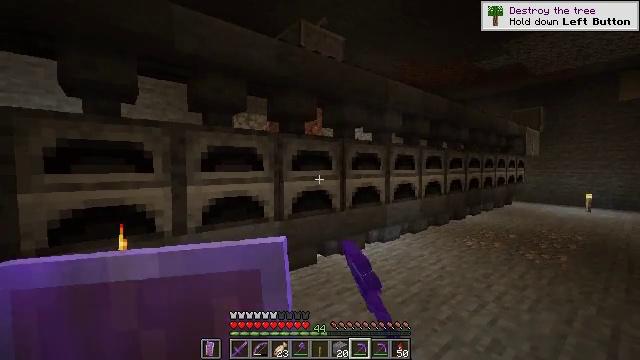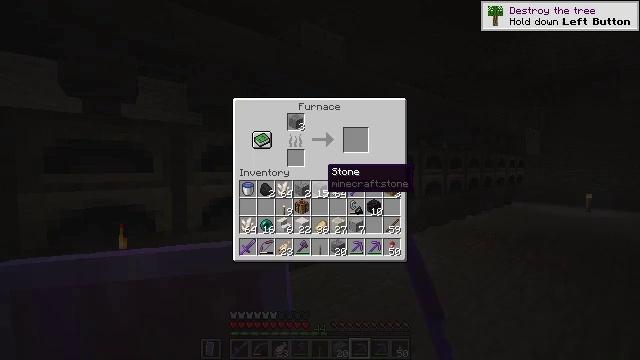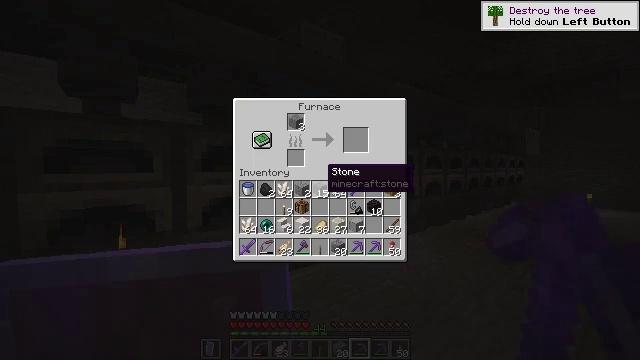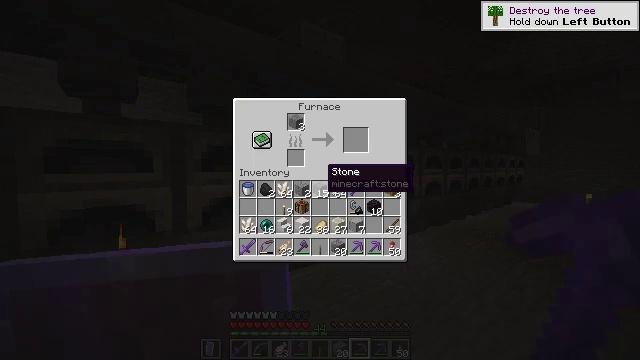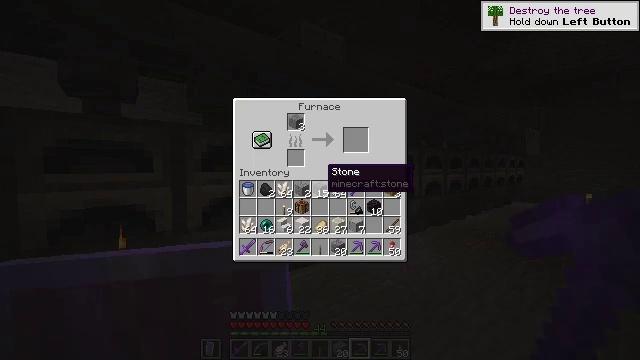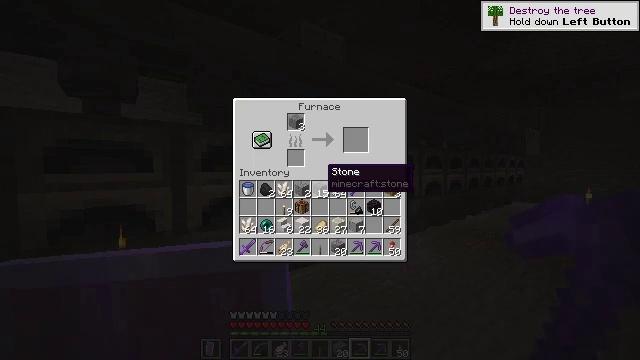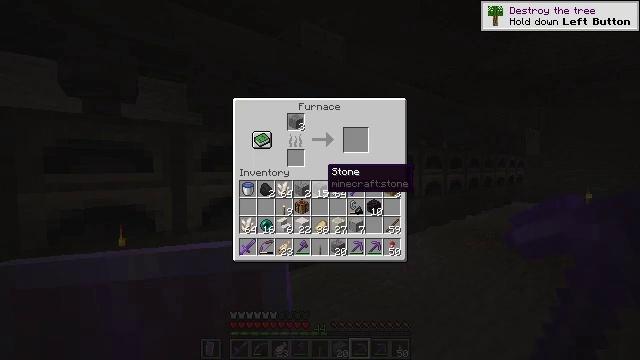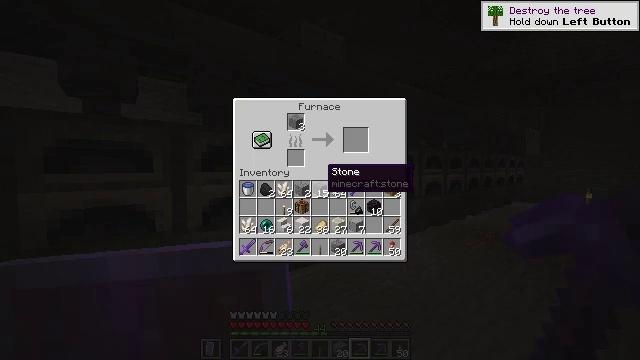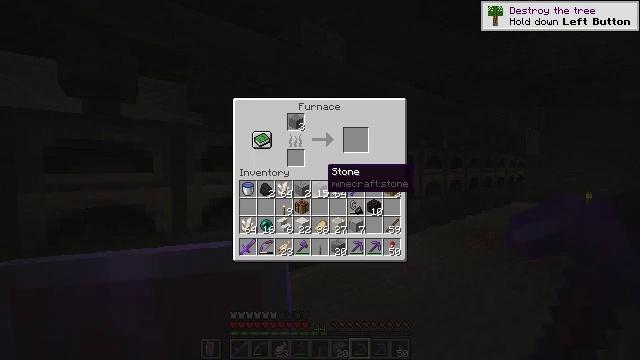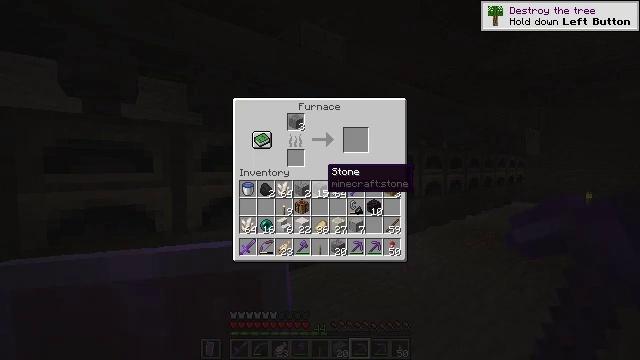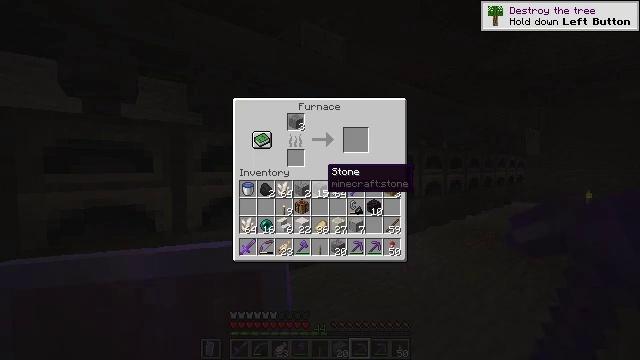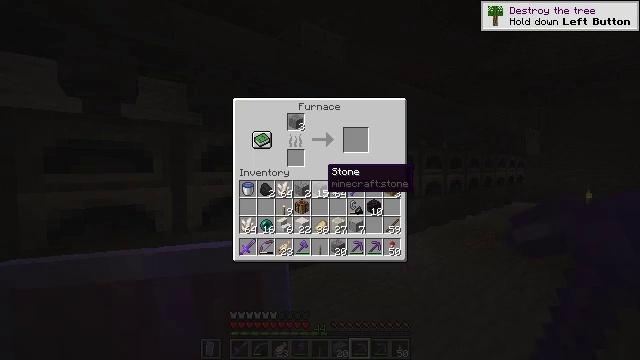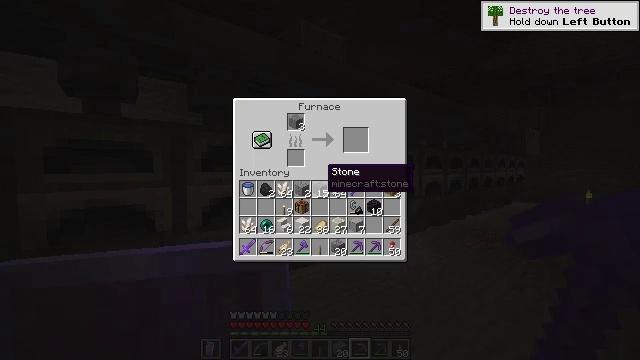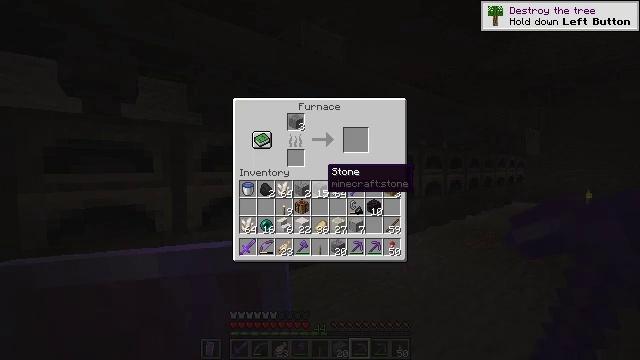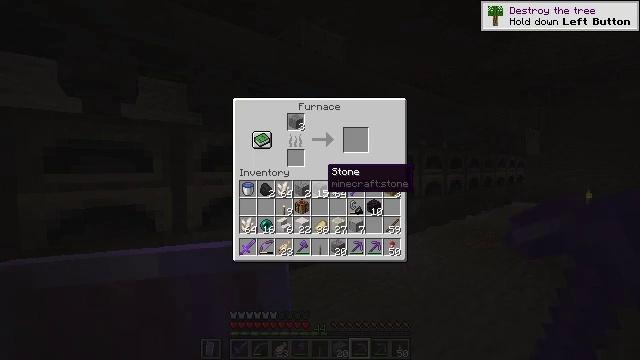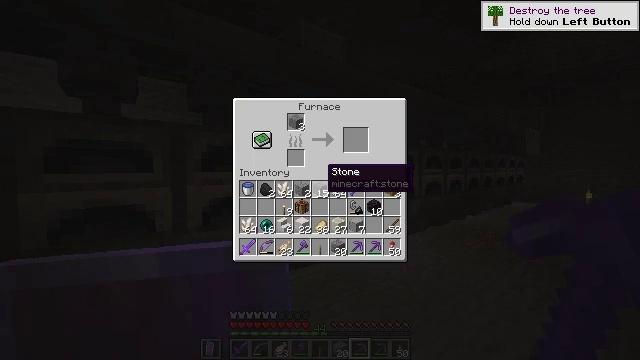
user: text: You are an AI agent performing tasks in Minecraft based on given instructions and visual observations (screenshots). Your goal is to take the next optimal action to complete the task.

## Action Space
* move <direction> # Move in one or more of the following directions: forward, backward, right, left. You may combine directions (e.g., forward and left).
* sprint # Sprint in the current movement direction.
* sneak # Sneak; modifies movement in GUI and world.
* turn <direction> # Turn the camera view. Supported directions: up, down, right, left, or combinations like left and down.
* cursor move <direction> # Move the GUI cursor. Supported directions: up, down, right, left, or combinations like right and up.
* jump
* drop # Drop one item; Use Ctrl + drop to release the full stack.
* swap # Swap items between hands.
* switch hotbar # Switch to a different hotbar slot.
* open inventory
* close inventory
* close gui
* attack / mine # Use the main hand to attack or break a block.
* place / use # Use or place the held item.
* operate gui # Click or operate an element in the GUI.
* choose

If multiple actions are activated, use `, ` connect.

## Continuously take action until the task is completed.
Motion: motion action
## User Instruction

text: craft item air
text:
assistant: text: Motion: no_op
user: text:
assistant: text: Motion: no_op
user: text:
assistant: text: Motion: no_op
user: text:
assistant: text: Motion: no_op
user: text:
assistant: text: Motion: no_op
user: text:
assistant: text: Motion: no_op
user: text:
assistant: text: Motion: no_op
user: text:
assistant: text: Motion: no_op
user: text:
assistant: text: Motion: no_op
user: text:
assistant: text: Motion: no_op
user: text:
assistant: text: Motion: no_op
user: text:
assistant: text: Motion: no_op
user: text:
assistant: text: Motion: no_op
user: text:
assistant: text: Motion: no_op
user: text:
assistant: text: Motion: no_op
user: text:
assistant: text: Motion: no_op
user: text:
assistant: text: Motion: no_op
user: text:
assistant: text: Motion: no_op
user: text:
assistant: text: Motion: no_op
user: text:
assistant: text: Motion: no_op
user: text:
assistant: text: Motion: no_op
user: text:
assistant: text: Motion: no_op
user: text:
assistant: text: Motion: no_op
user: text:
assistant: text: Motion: no_op
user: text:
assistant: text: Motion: no_op
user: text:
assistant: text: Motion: no_op
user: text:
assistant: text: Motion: no_op
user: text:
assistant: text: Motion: no_op
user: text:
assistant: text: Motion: no_op
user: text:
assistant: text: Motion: no_op